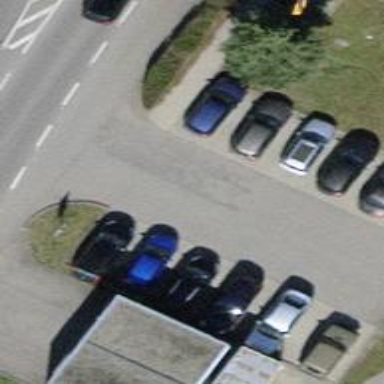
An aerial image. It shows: Parking aisle designated as service road.